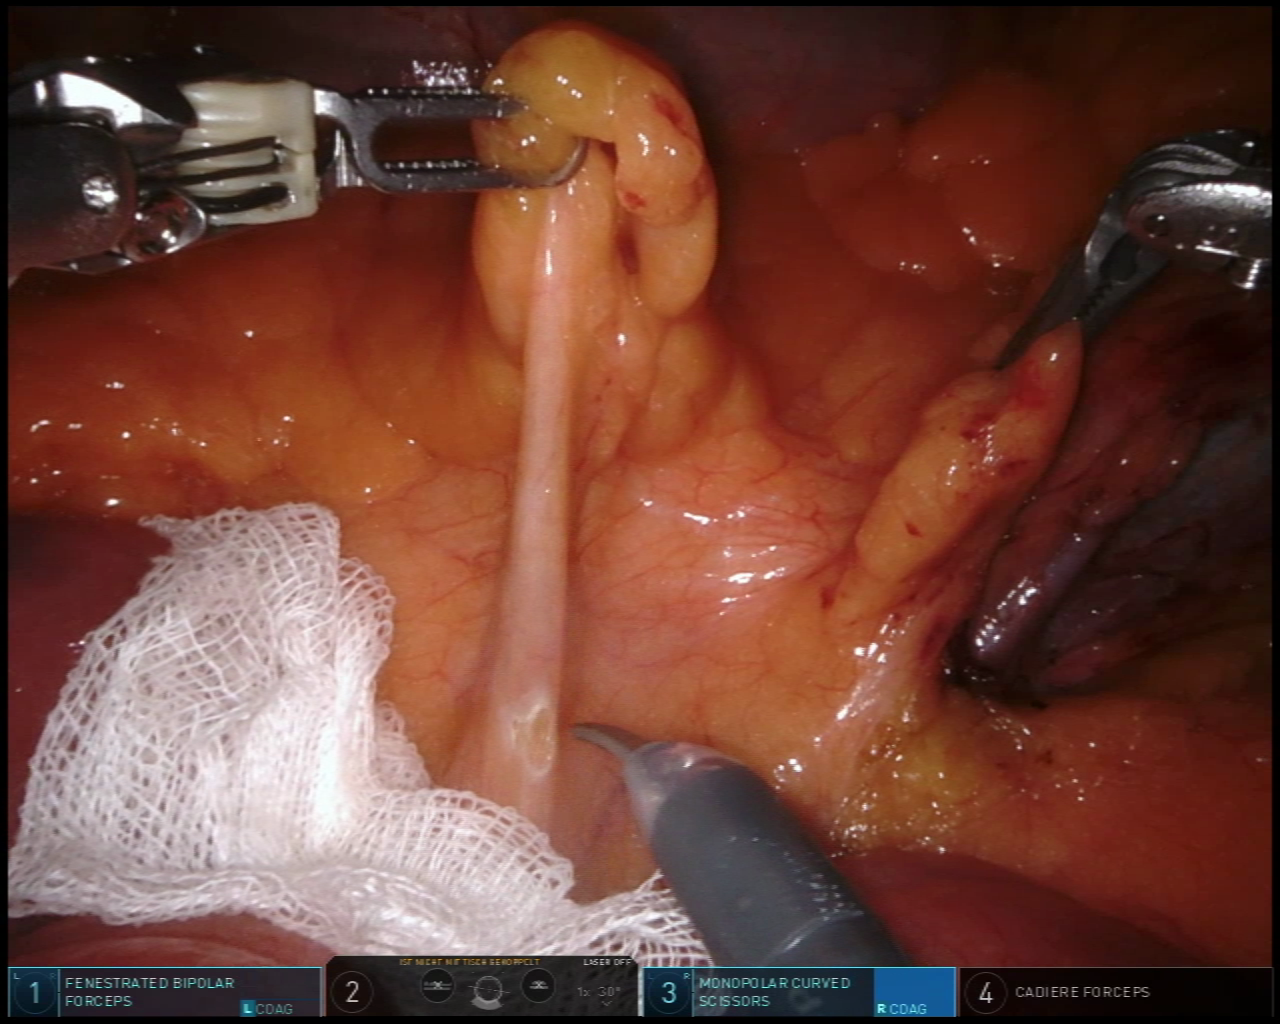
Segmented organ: ureter
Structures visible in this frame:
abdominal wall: no
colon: yes
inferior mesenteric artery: no
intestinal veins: yes
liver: no
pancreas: no
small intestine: yes
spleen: no
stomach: no
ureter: yes
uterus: no
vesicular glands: no